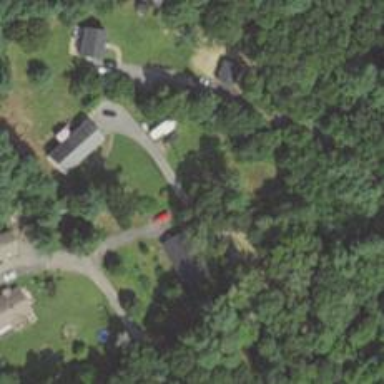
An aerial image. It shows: Driveway leading to service road.